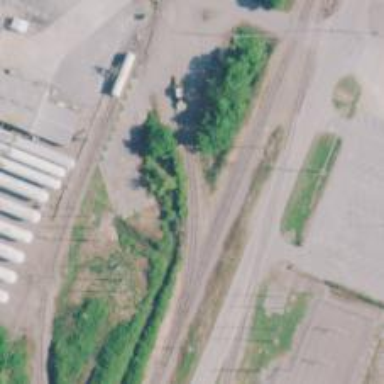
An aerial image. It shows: Railway spur service.